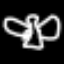
Label: angel